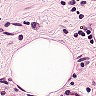
Metastatic tissue present: no